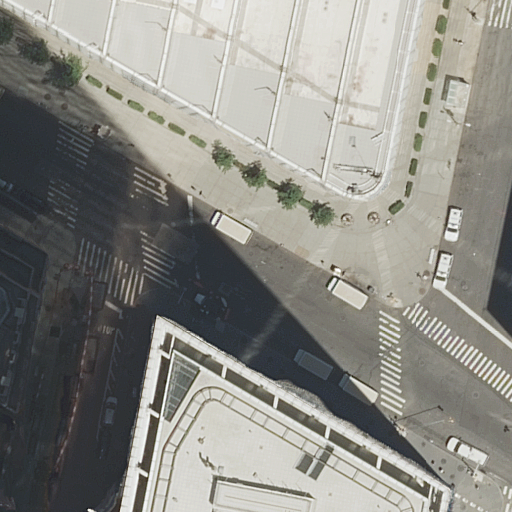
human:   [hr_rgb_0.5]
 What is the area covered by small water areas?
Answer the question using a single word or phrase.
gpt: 0m2

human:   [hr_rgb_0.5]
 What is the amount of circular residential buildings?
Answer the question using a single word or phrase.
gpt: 0

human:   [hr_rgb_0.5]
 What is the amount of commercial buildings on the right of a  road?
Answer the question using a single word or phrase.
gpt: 0

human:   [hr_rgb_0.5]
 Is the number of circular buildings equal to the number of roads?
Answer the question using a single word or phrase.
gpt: no

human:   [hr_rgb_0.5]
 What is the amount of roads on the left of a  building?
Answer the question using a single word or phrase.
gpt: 1

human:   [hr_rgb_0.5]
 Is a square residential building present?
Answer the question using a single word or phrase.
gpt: no

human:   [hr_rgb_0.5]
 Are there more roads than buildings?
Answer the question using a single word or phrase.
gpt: yes

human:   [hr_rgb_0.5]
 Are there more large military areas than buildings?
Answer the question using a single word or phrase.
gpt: no

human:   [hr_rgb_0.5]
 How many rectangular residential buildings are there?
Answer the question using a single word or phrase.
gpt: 0

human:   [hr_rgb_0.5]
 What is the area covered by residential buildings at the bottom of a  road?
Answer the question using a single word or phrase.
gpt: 0m2

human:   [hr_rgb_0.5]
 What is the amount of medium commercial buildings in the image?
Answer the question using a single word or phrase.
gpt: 0

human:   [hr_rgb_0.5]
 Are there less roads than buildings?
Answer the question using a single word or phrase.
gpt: no

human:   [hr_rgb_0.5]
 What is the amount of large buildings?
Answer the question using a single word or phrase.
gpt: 3

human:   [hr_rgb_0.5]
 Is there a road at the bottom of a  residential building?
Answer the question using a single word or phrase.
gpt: yes

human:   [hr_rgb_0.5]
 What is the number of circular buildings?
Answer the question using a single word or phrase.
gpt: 0

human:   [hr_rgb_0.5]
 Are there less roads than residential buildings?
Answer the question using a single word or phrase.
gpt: no

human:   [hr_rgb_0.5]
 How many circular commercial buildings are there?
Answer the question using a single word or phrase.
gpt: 0

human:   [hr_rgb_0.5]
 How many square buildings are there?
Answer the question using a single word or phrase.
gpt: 0

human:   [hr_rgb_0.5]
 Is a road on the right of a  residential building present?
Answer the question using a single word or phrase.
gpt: yes

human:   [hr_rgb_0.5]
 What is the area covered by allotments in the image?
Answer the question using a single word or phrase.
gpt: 0m2

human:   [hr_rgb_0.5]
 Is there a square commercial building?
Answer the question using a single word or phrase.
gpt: no

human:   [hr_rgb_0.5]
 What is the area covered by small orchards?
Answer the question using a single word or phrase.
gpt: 0m2

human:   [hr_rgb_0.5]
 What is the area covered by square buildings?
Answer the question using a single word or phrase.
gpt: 0m2

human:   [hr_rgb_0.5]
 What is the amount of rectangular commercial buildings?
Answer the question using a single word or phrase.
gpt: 0

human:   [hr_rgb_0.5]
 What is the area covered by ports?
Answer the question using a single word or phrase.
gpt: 0m2

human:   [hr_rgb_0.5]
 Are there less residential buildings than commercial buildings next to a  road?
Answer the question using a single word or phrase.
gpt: no

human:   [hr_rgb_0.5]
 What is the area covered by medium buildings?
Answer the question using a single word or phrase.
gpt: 0m2

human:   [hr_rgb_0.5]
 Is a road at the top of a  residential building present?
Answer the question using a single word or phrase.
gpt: no

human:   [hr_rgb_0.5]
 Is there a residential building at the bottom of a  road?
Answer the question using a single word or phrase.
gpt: no

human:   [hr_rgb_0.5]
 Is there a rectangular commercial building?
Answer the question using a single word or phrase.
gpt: no

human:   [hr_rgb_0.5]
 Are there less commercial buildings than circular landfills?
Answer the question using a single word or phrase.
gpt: no

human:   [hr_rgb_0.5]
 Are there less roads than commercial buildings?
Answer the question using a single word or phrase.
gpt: no

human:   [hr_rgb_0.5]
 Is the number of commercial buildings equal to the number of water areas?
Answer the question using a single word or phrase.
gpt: yes

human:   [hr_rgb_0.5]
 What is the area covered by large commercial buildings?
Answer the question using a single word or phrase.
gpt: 0m2

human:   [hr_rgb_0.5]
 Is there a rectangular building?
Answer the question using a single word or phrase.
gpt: yes

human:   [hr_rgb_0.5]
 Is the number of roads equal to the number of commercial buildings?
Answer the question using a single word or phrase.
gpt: no